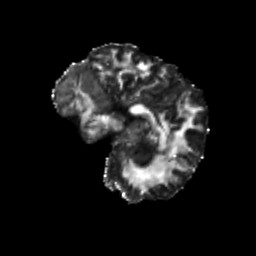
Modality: FA
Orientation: sagittal
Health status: ill
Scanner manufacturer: siemens
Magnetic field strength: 3 T
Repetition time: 13.7 s
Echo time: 0.098 s